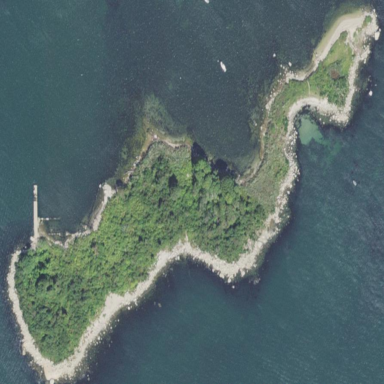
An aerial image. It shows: Islet along the coastline.